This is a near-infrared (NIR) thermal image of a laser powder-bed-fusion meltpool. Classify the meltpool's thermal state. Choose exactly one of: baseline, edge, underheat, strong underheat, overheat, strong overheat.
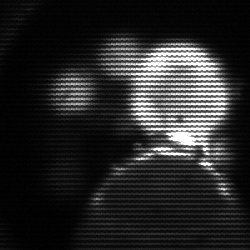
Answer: baseline